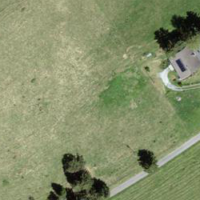
EUNIS habitat code: 24
Species observed at this site:
Potentilla verna
Geranium pyrenaicum
Phalangium opilio
Anthyllis vulneraria
Bellis perennis
Pterophorus pentadactyla
Hippocrepis comosa
Euphorbia cyparissias
Achillea millefolium
Salvia pratensis